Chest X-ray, AP view. Patient: 34 years old, sex M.
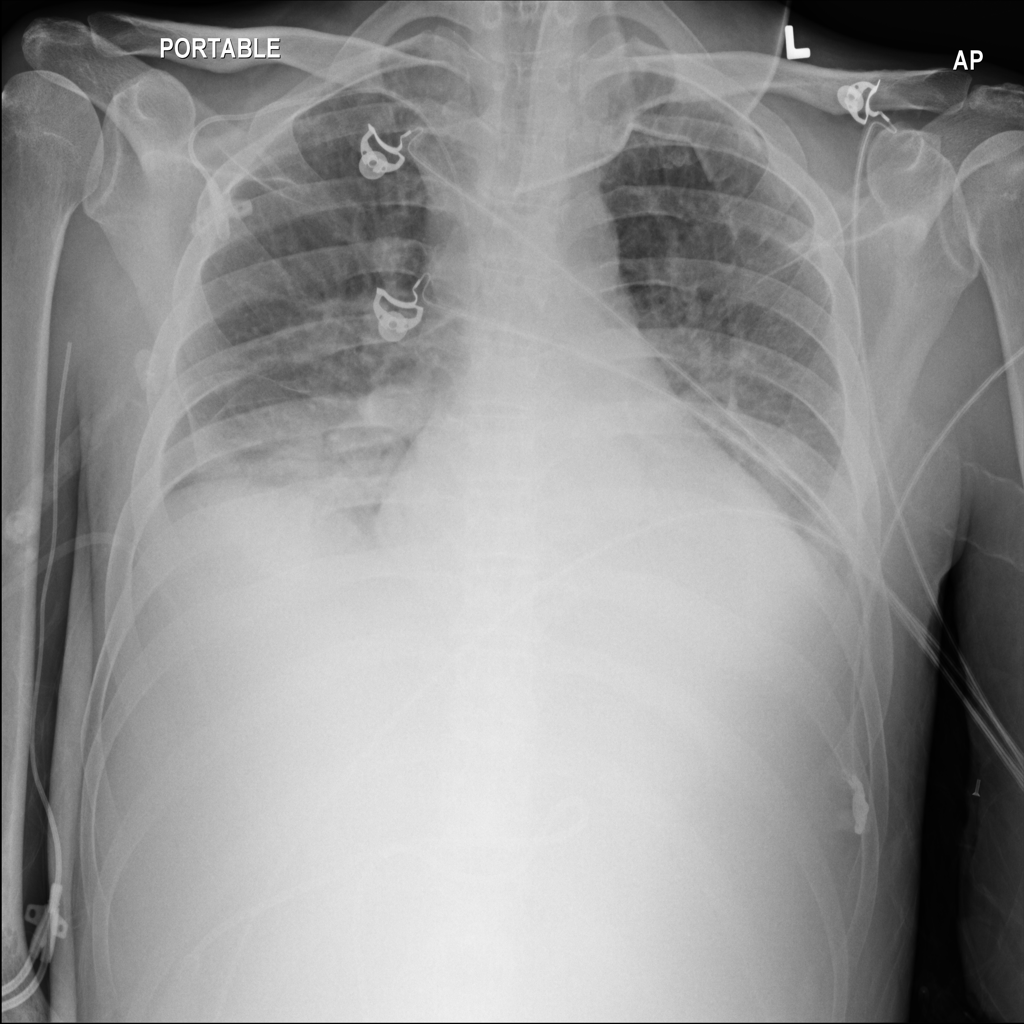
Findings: Atelectasis, Effusion, Infiltration